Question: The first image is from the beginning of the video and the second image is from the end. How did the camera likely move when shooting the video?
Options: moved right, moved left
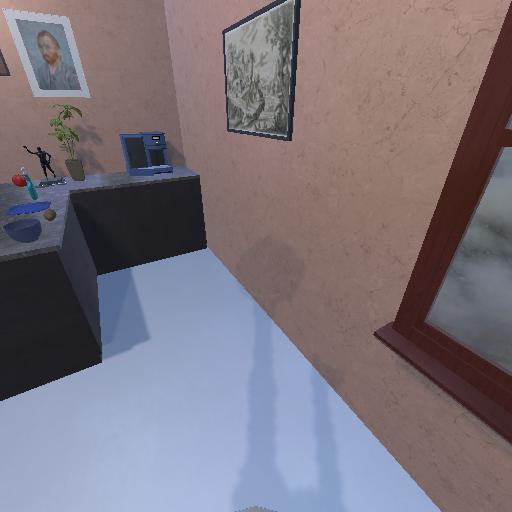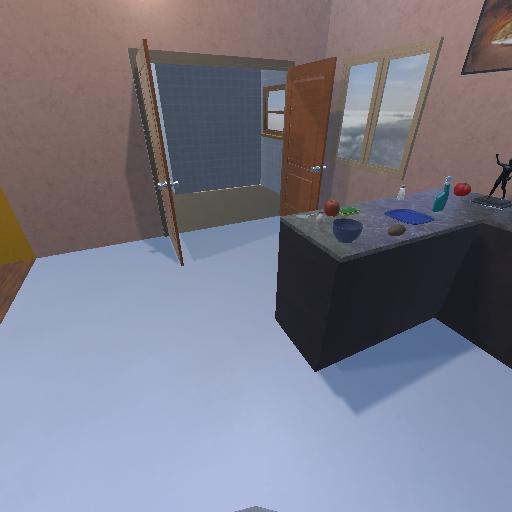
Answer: moved right